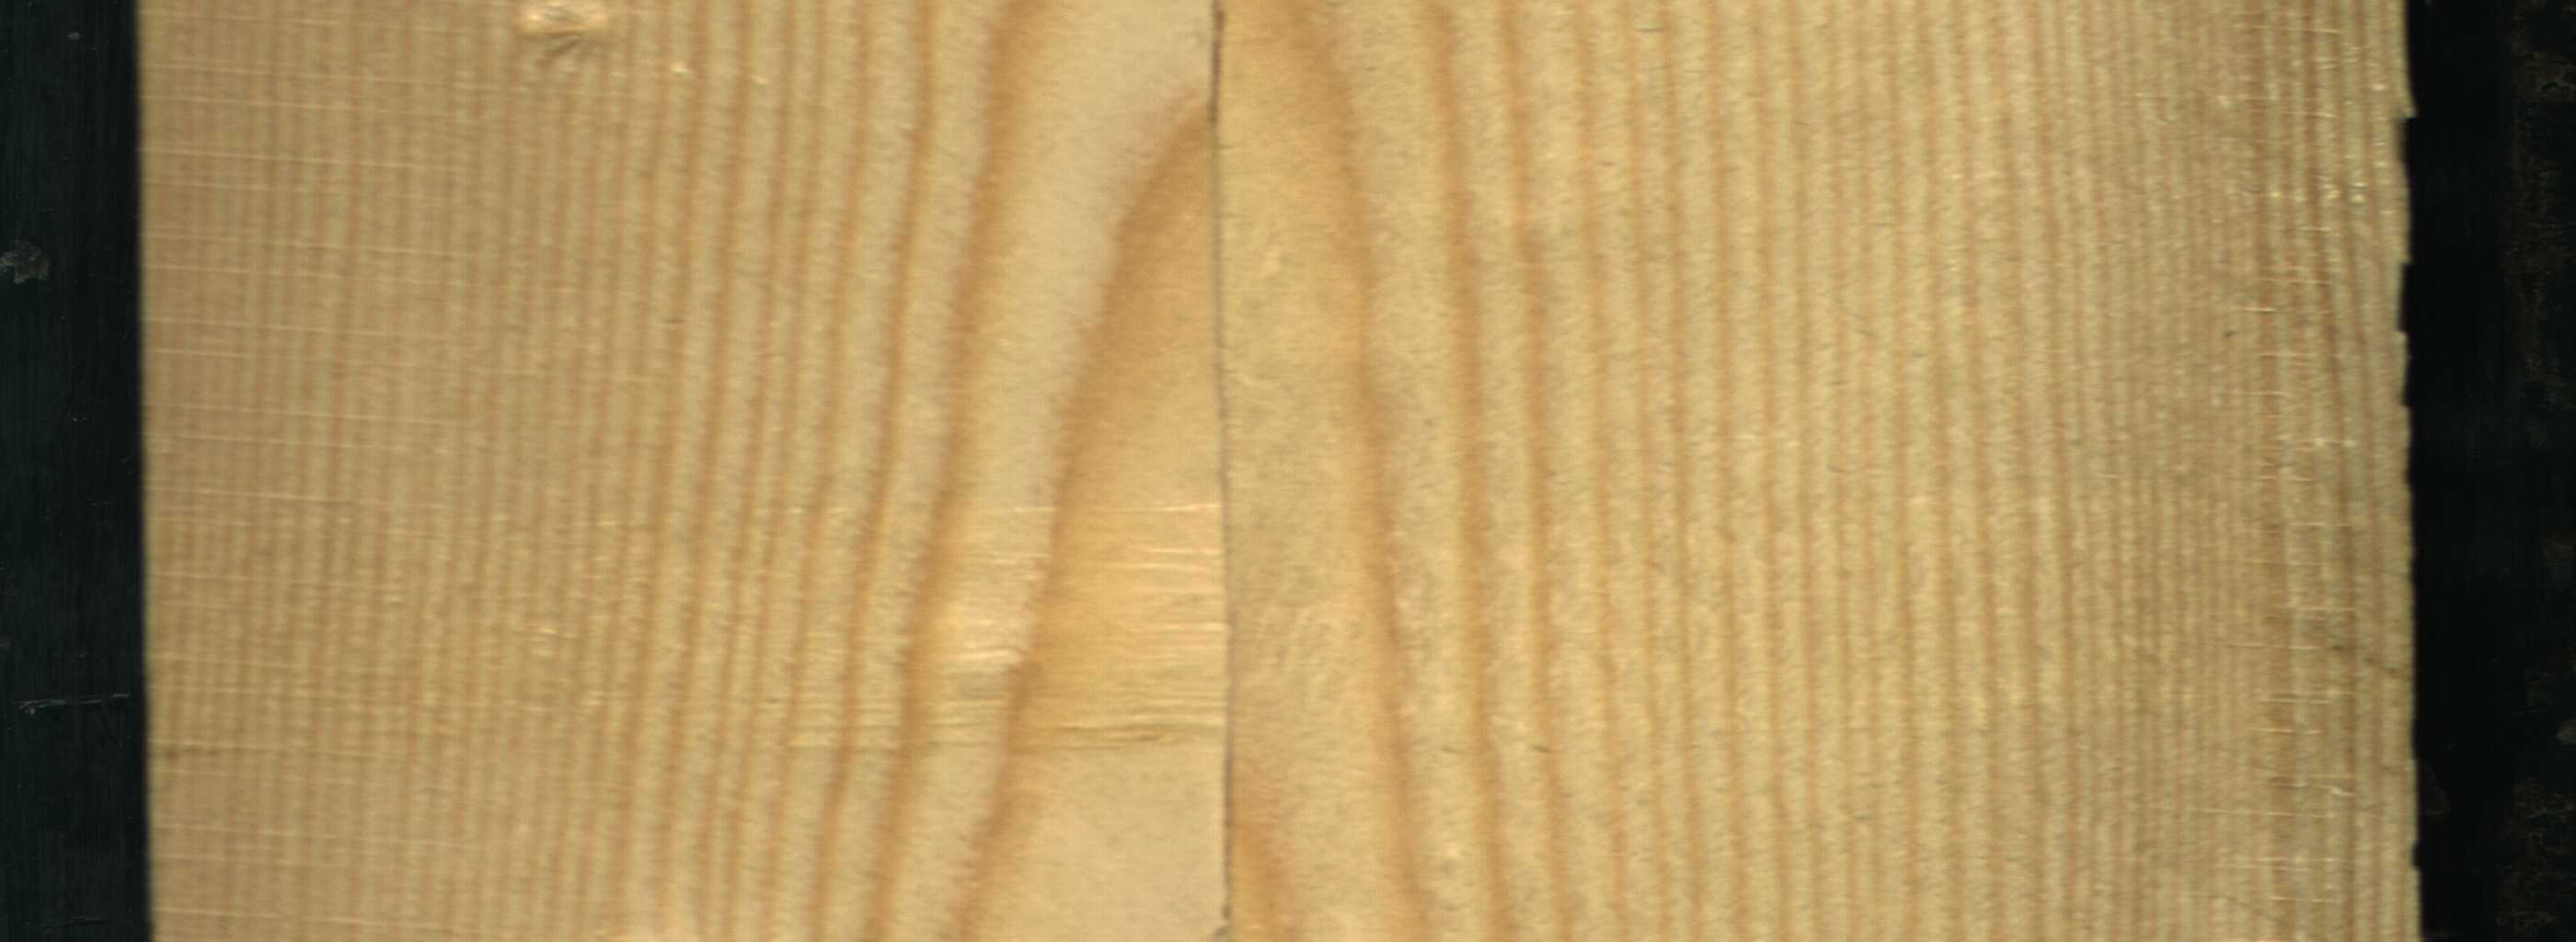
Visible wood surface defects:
Crack